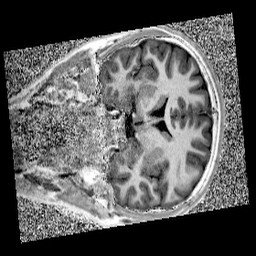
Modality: UNIT1
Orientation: coronal
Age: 12
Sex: male
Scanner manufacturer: siemens
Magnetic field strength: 3 T
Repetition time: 4 s
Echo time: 0.00299 s